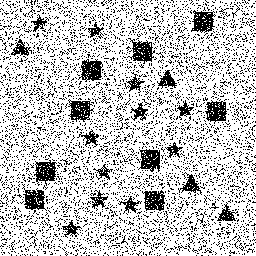
Squares: 9
Triangles: 4
Stars: 11
Total shapes: 24